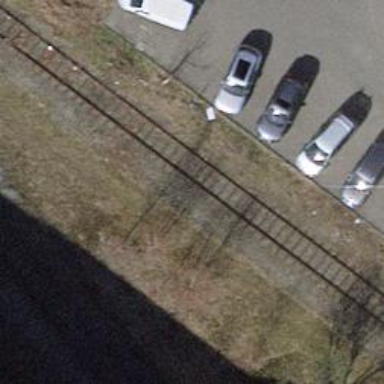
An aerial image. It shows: Single-track railway spur.